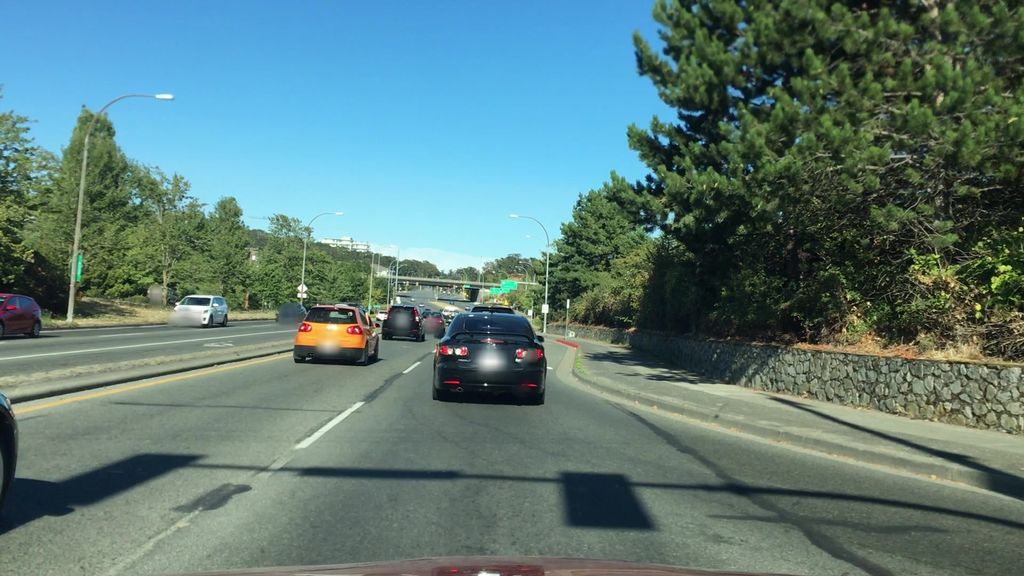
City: victoria